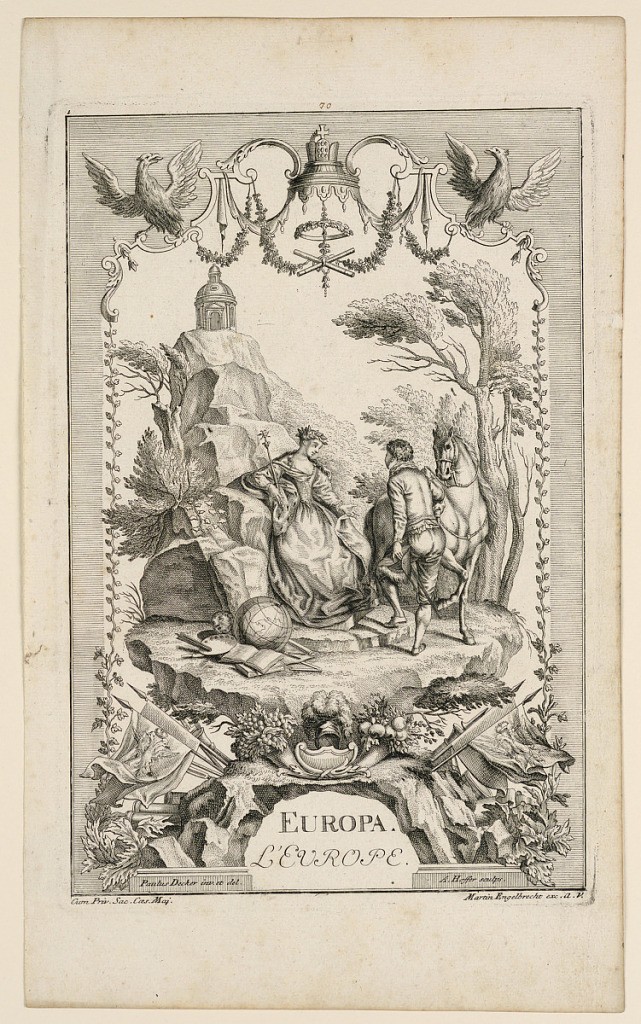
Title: Europe
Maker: Martin Engelbrecht, German, 1684–1756
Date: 1717
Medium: Engraving on paper
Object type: Print
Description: Scene representing Europe.